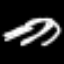
Label: fork